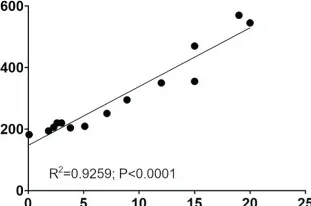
Significant correlation of longitudinal CALR mutant allele burden with. Platelet counts.
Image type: pathology (giemsa)